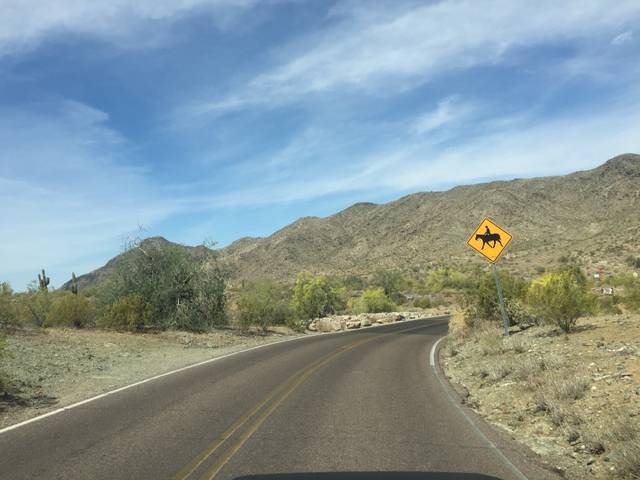
Region: United States
Coordinates: 33.333, -112.097